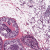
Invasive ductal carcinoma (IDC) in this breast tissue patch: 1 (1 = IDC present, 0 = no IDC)